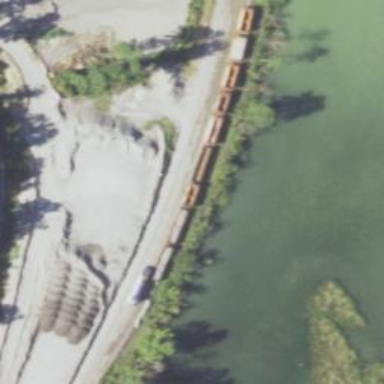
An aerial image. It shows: Railway spur for aggregate freight transportation.